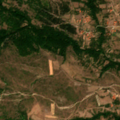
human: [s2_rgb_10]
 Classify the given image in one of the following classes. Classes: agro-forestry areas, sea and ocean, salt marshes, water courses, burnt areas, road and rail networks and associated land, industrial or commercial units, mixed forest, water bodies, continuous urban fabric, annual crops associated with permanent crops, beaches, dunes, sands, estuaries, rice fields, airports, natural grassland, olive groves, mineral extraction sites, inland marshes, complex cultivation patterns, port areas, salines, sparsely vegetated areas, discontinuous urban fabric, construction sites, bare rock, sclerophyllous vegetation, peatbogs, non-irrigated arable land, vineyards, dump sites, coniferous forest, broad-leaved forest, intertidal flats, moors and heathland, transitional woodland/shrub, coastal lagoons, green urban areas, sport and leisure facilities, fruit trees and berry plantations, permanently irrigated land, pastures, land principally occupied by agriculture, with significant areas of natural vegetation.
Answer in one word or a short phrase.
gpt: discontinuous urban fabric, pastures, complex cultivation patterns, broad-leaved forest, transitional woodland/shrub